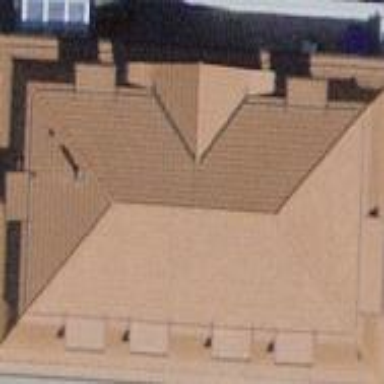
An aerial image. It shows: Building with hipped roof.